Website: ulta-beauty
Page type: delivery-shipping
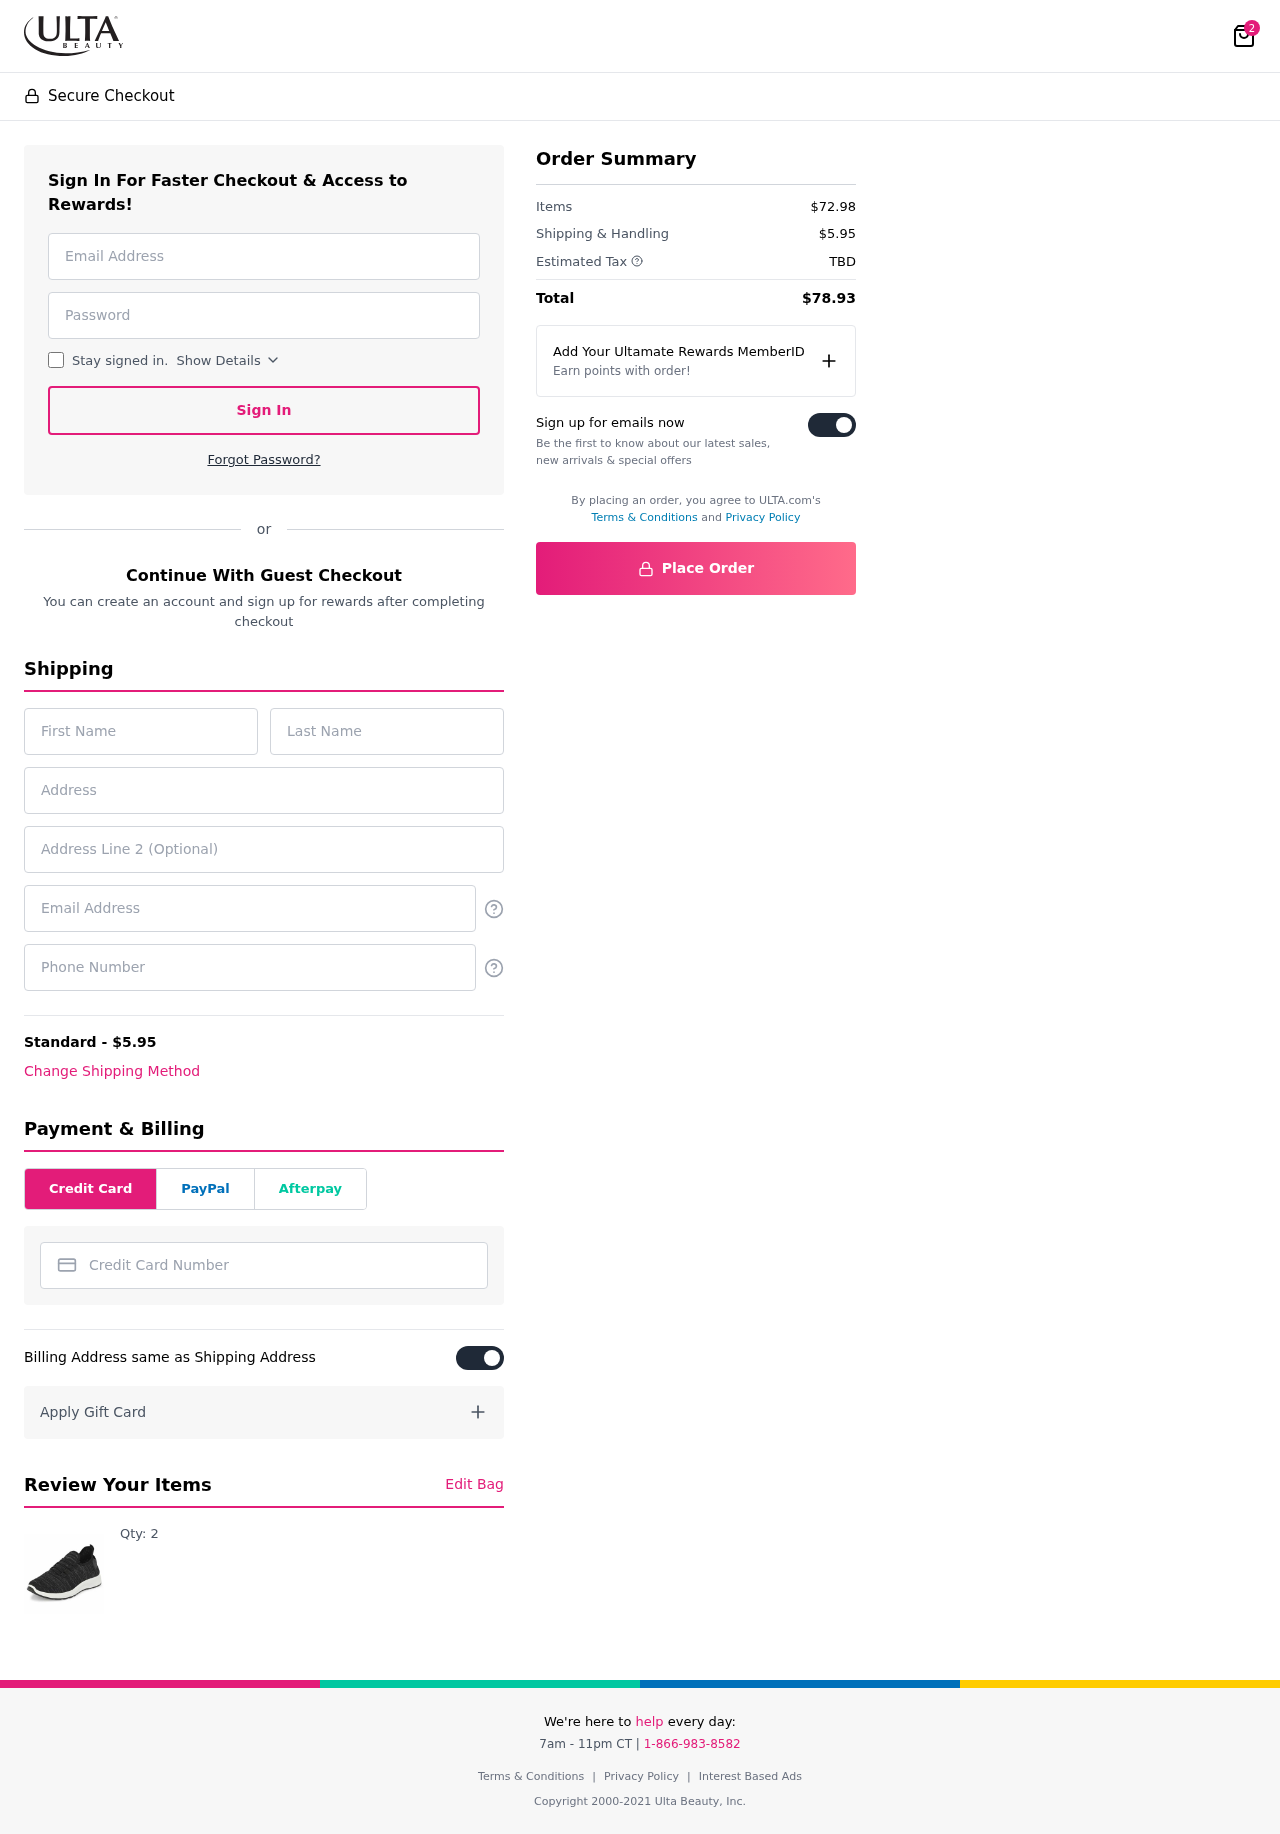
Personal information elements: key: PII_CARD_NUMBER
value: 3436 1454 4029 196
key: PII_EMAIL
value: moniqueshelton@yahoo.com
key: PII_EMAIL2
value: moniqueshelton@yahoo.com
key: PII_FIRSTNAME
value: Monique
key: PII_LASTNAME
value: Shelton
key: PII_PHONE
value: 5822546772
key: PII_STREET
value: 1927 Eric Springs Apt. 796
Product elements: key: PRODUCT1_QUANTITY
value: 2
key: PRODUCT1
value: Qty: 2
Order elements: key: ORDER_NUM_ITEMS
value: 2
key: ORDER_SHIPPING_COST
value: $5.95
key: ORDER_SUBTOTAL
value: $72.98
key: ORDER_TAX
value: TBD
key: ORDER_TOTAL
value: $78.93